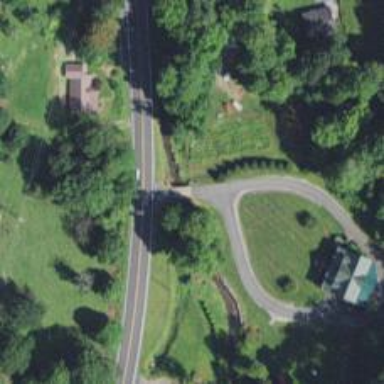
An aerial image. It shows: Service road on bridge.